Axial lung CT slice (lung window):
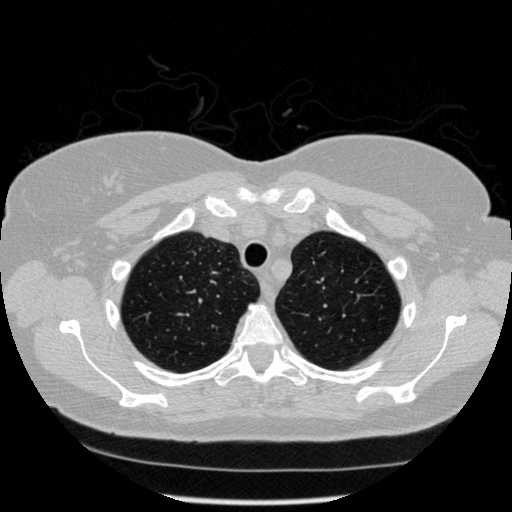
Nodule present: no